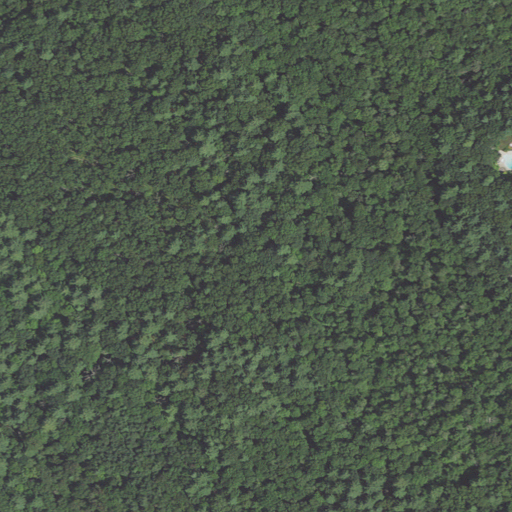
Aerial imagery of mountain in Massachusetts named King Philips Rock containing woody wetlands, mixed forest, and deciduous forest